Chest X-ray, PA view. Patient: 57 years old, sex M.
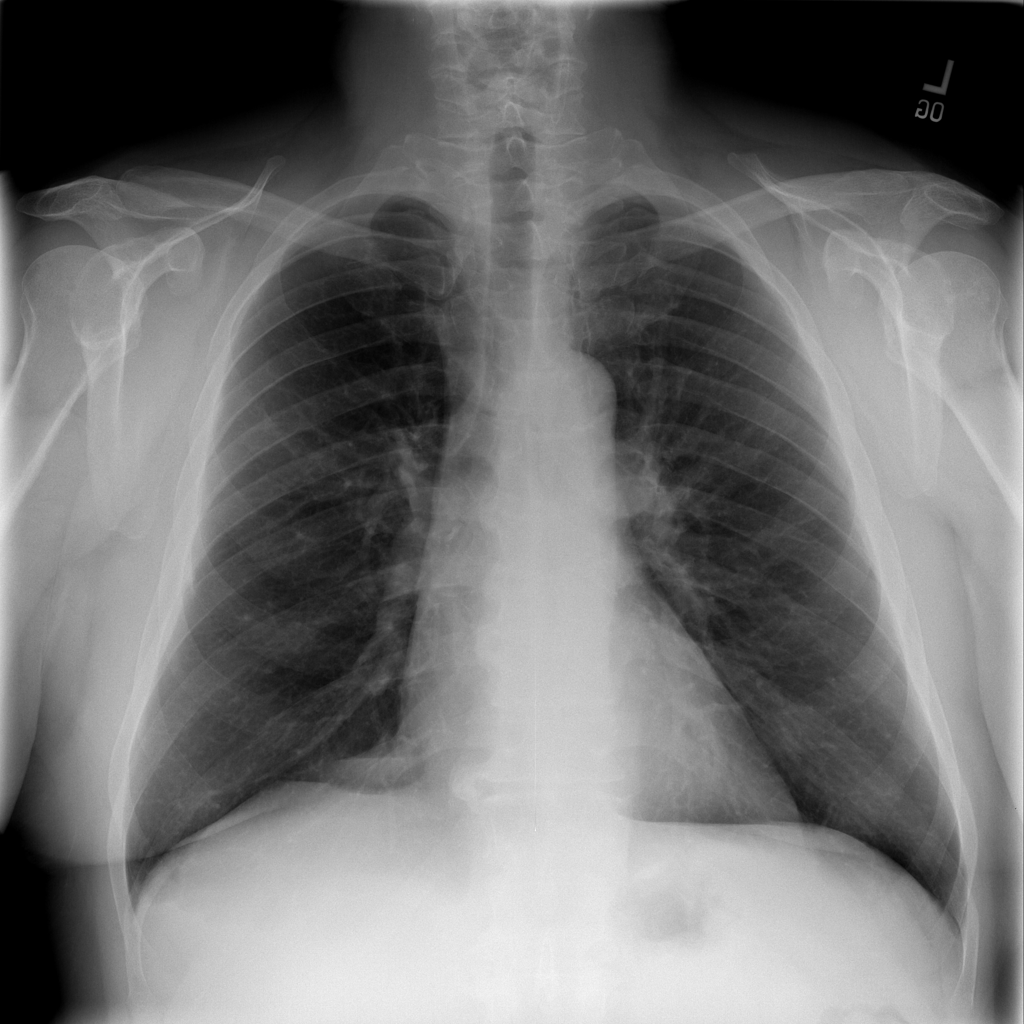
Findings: No Finding